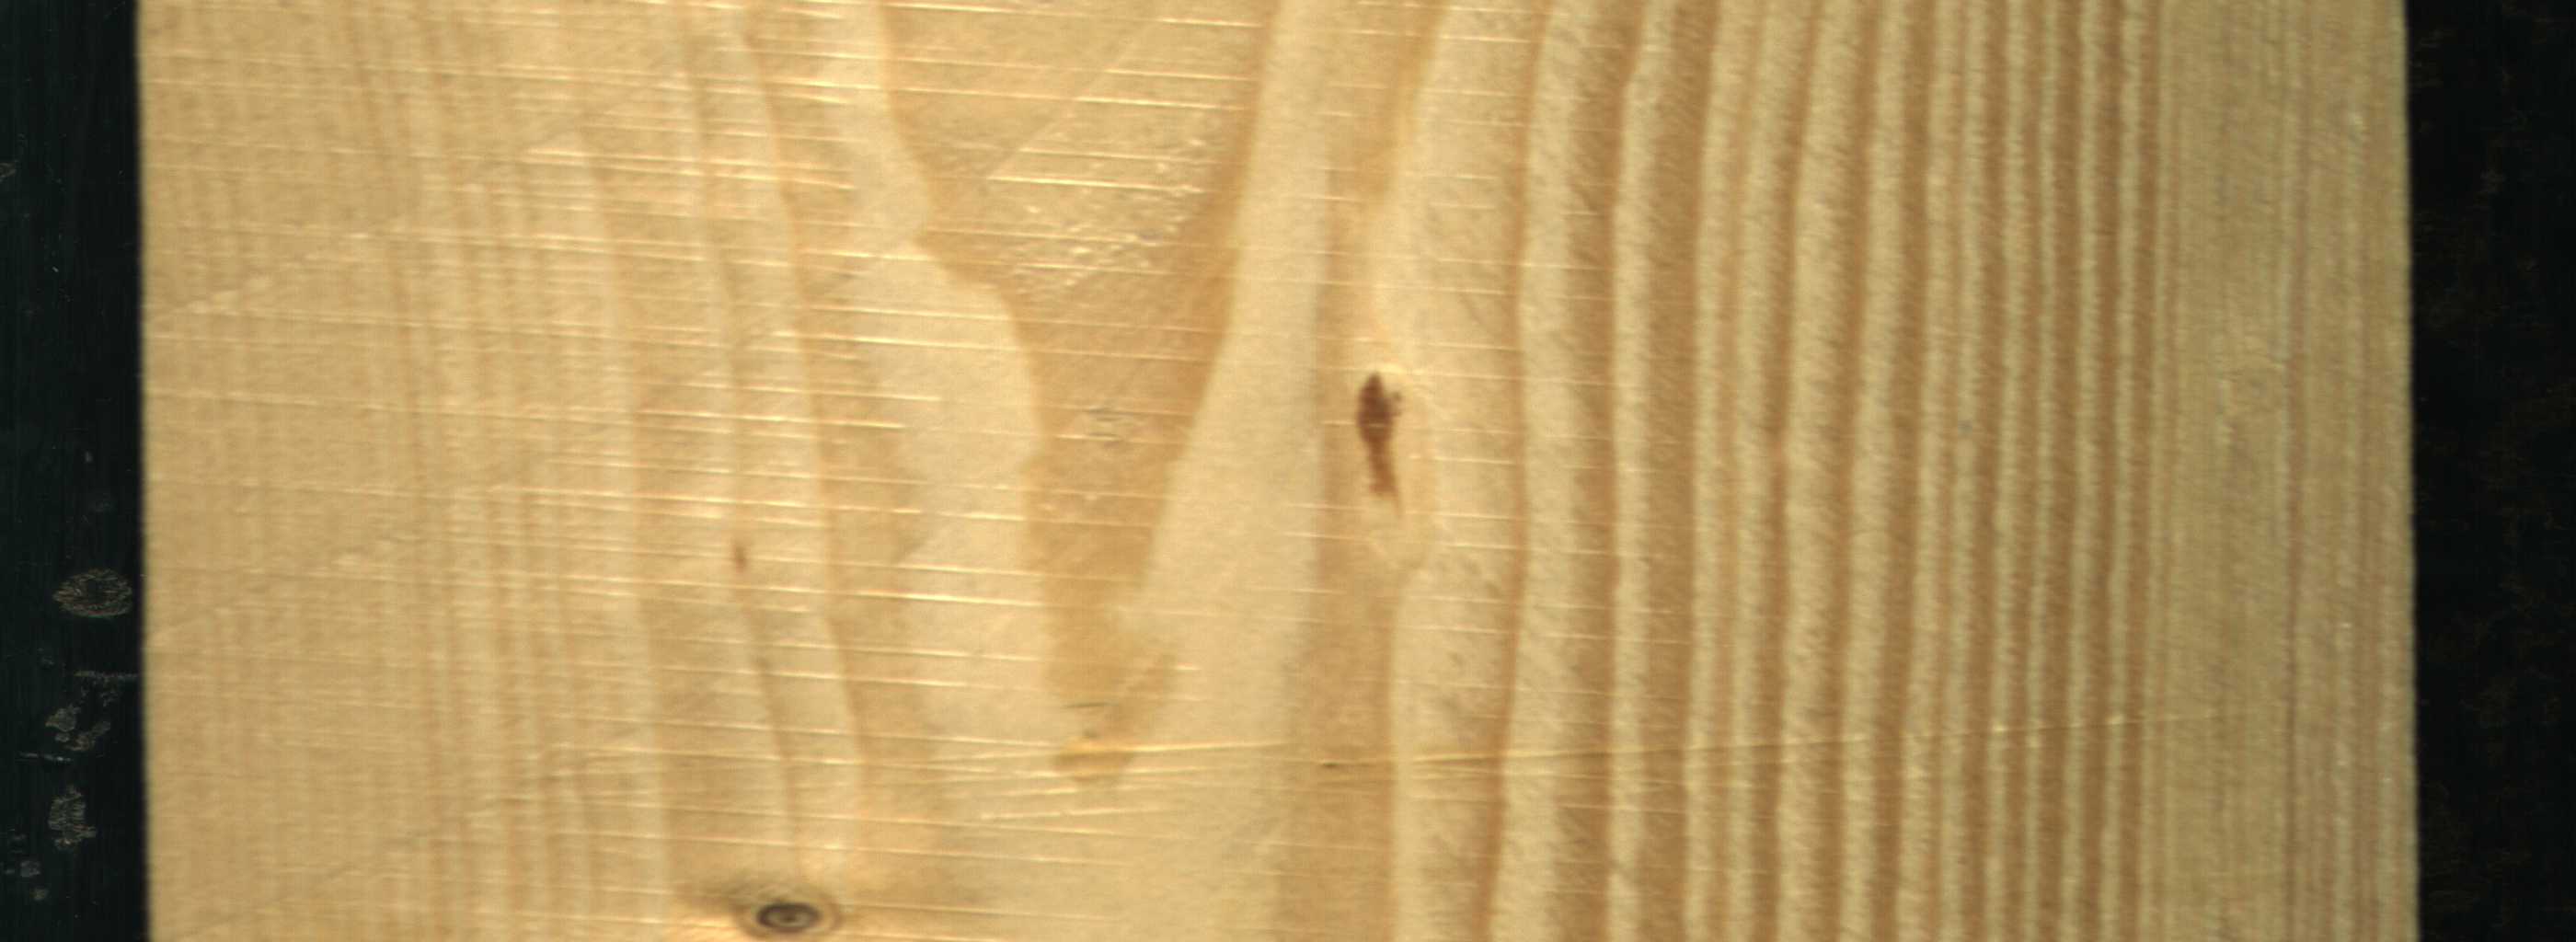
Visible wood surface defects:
resin
Live_Knot